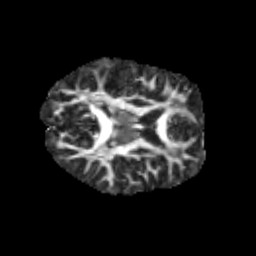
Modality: FA
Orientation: axial
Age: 13
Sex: male
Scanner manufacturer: siemens
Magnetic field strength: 3 T
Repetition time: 3.8 s
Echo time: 0.07 s